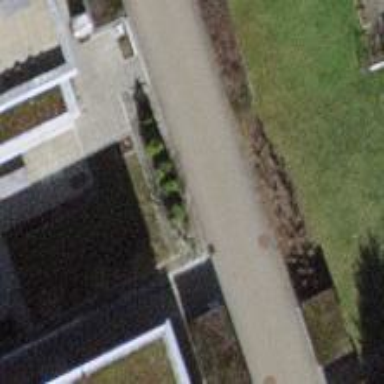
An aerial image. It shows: Living street.